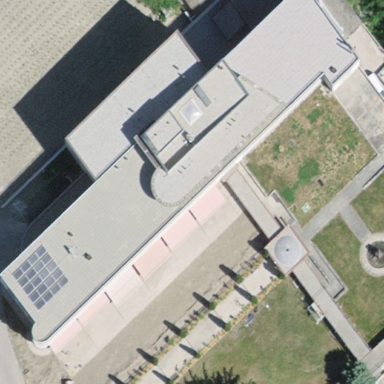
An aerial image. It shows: Clinic building.